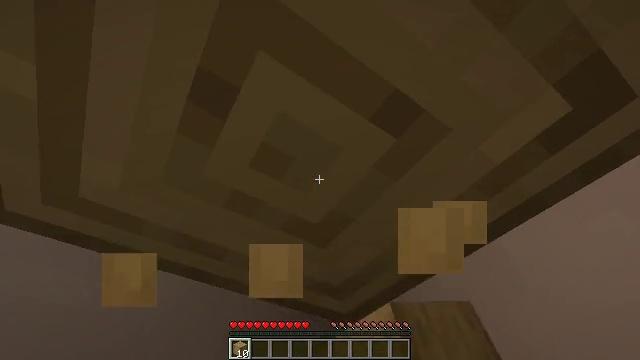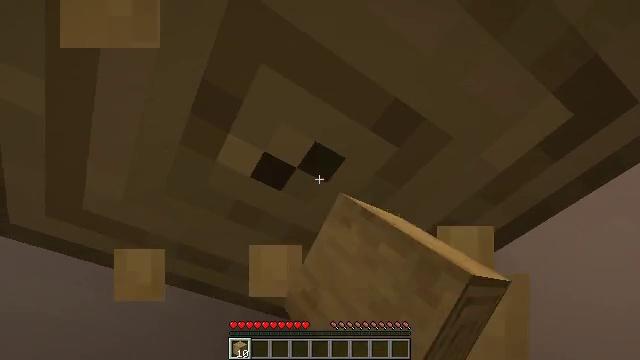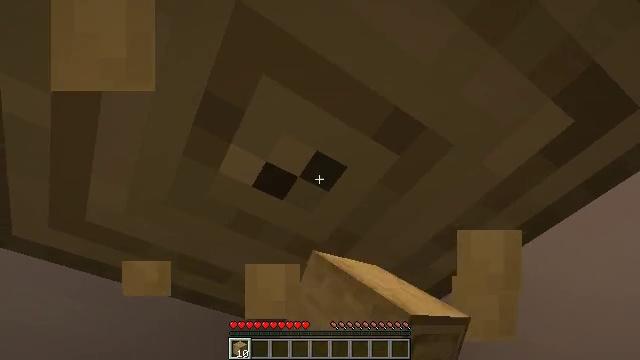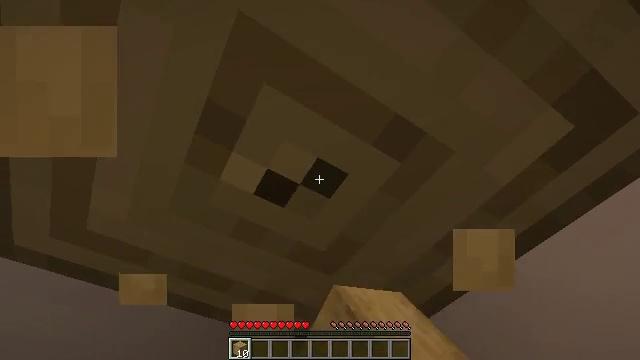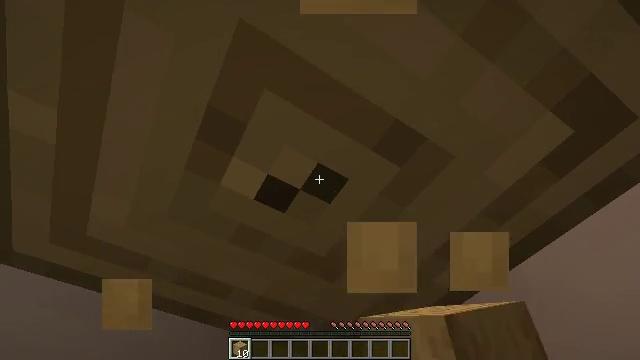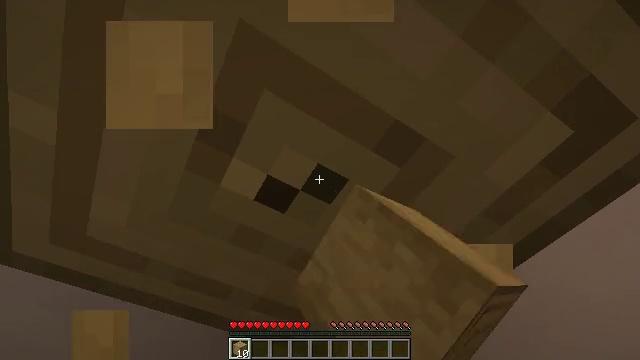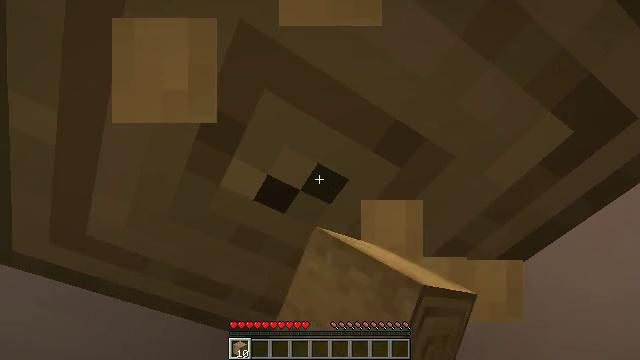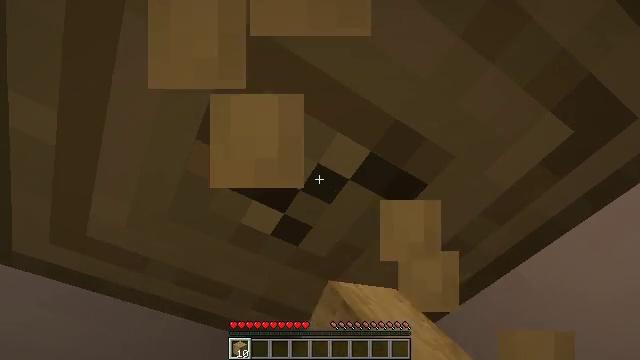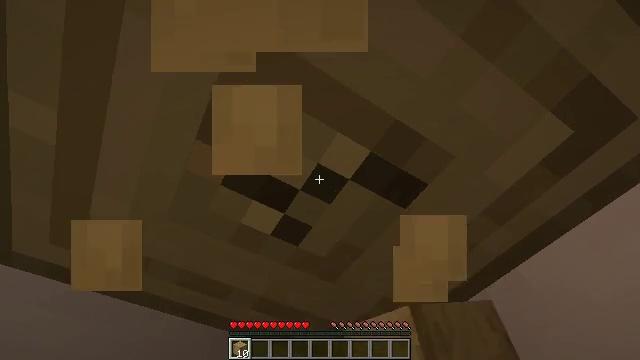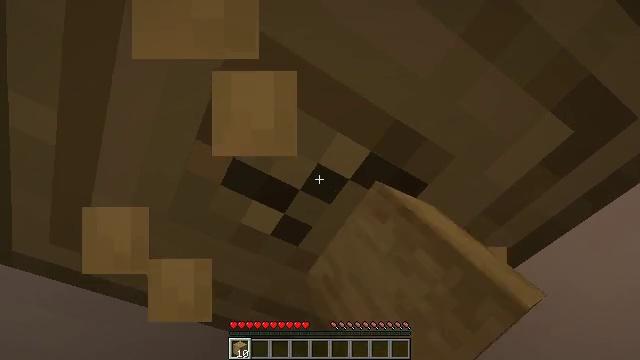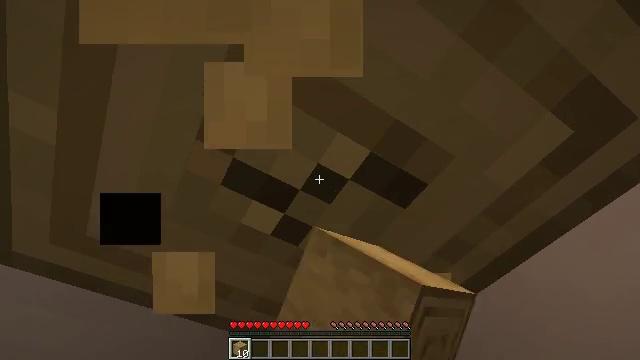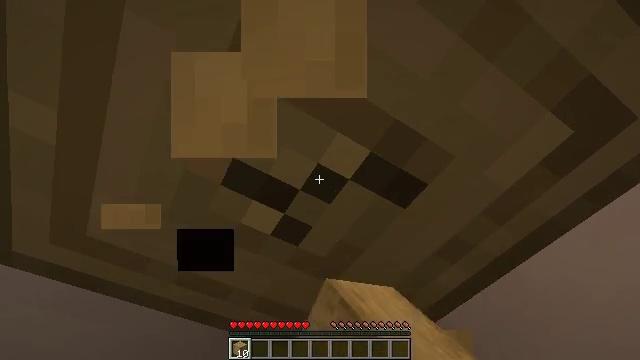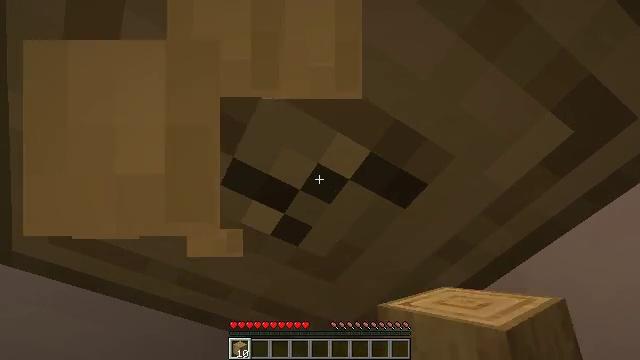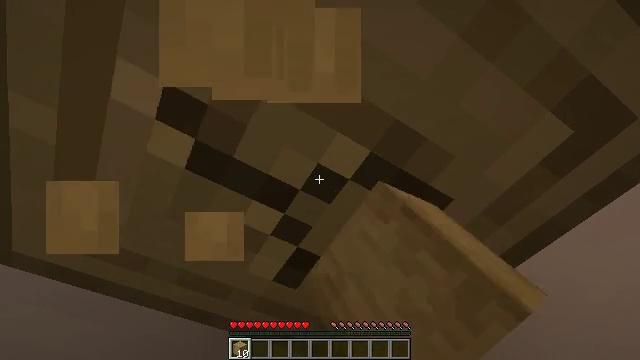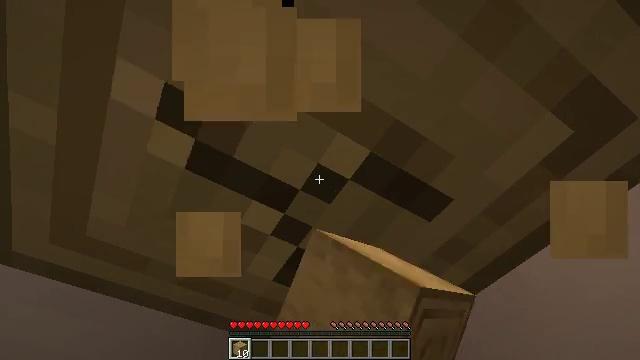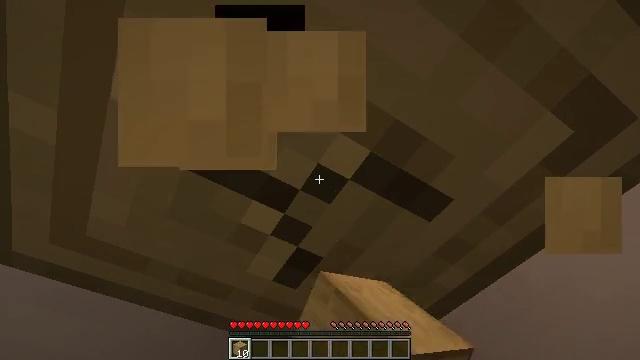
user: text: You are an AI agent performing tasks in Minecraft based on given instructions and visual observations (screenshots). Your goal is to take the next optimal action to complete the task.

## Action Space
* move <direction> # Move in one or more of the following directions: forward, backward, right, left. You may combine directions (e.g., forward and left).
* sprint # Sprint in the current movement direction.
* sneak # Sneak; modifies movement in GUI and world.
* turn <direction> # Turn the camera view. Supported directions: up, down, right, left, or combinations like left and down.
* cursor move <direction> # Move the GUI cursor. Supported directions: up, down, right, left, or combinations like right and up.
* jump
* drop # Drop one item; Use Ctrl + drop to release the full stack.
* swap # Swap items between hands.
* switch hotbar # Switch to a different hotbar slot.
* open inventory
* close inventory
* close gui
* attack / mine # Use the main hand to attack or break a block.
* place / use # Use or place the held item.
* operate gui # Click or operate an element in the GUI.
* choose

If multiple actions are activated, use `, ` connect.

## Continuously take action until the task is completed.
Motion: motion action
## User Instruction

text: Retrieve the stripped oak log.
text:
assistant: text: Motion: turn up, attack / mine
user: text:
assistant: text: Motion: turn up, attack / mine
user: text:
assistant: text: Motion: turn up, attack / mine
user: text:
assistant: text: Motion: turn up, attack / mine
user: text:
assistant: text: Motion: attack / mine
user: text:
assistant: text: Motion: attack / mine
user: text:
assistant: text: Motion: attack / mine
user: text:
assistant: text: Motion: attack / mine
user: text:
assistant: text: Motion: attack / mine
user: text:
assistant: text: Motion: attack / mine
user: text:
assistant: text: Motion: attack / mine
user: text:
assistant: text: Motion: attack / mine
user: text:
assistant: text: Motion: attack / mine
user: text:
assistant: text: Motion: attack / mine
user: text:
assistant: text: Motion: attack / mine
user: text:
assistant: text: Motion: attack / mine
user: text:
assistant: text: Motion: attack / mine
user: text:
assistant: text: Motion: attack / mine
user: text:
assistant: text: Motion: attack / mine
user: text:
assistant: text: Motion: attack / mine
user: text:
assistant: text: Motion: attack / mine
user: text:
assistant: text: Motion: attack / mine
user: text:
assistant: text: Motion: attack / mine
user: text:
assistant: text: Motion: attack / mine
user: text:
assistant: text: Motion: attack / mine
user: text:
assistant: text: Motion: attack / mine
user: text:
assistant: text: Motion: attack / mine
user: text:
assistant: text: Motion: attack / mine
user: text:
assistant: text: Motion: attack / mine
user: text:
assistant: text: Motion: attack / mine